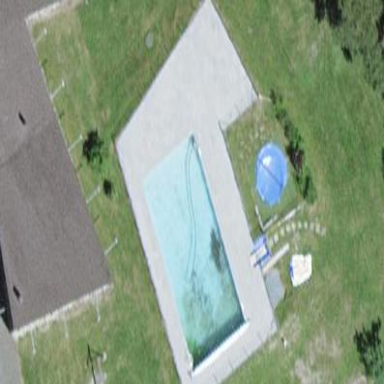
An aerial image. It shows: Swimming pool located in leisure land.